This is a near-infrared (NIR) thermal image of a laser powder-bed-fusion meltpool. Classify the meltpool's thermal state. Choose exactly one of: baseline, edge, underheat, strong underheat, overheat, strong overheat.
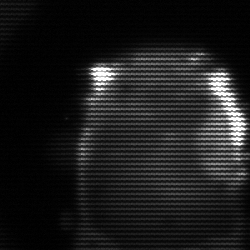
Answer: baseline